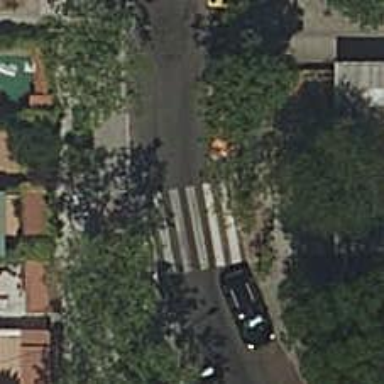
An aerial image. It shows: Uncontrolled road crossing.